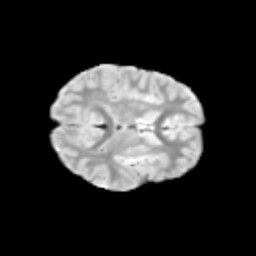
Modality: T2w
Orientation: axial
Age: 9
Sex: male
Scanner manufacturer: siemens
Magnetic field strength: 3 T
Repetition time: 3.8 s
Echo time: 0.07 s